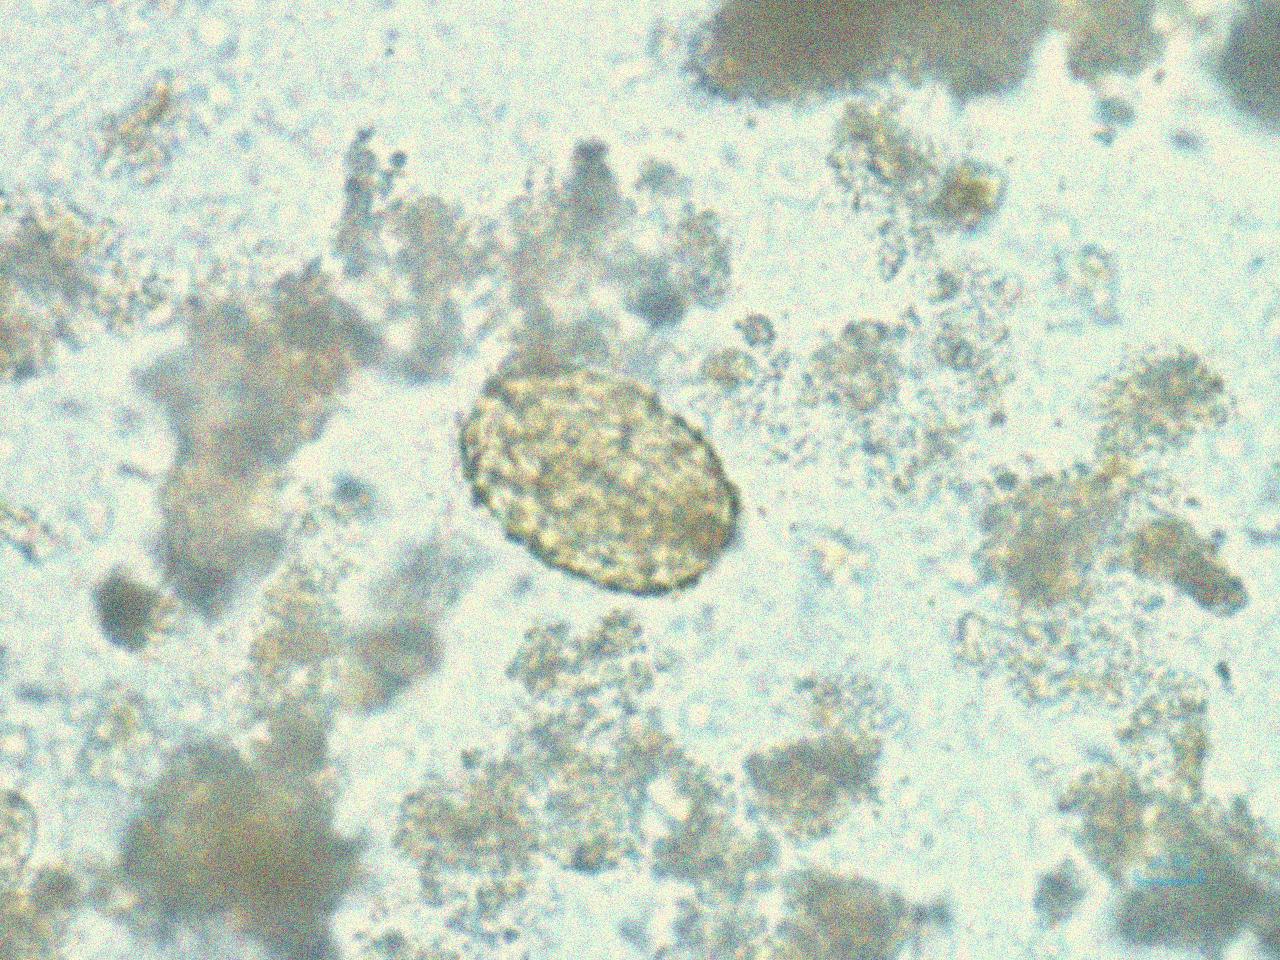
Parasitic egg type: Ascaris lumbricoides